Question: Is the following valid per WCAG 2.0?
'''
<span id="my-label">Your photo</span>
<input id="my-upload" type="file" aria-labelledby="my-label">
'''
The OS X screen reader understands this, e.g. reading the label for the input when it gets the focus, but Total Validator complains as follows:

You can try it yourself by running Total Validator on <URL>. Is Total Validator correct to report this error, or is this a bug in Total Validator?
(Obviously, in this particular example, I could use a '<label for="my-upload">', instead of relying on the 'aria-labelledby'. One could even argue that using a '<label>' has more semantic weight and should be prefered. But that is not the question I'm asking, as in my real-life scenario using a '<label>' can't be done.)
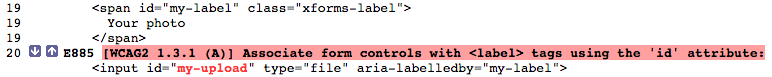
Answer: 'aria-labelledby' is used to provide information to accessibility devices like screen readers. It won't be of any help if you do not use such specific device.
It won't give any information to 99% of people. So yes, Total Validator is correct to report this as an error as WCAG does not require to use a specific device. That being said, you can use the 'title' attribute in situation where you can't use a 'label' tag.
See: <URL>